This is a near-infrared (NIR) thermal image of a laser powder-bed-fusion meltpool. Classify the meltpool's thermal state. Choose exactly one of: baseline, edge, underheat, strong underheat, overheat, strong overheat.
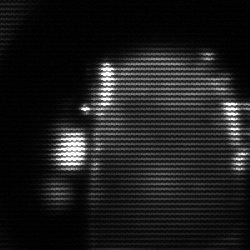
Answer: baseline